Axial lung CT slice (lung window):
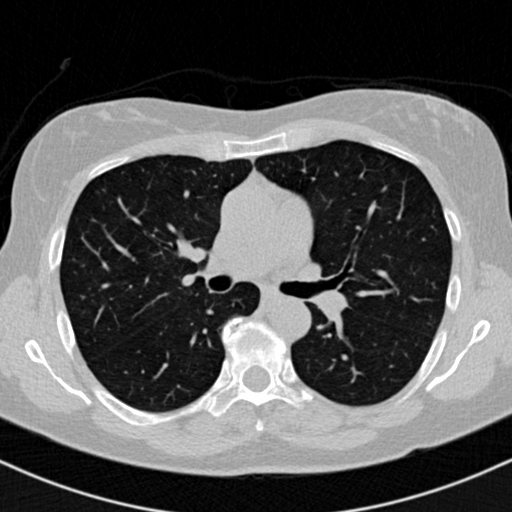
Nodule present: no